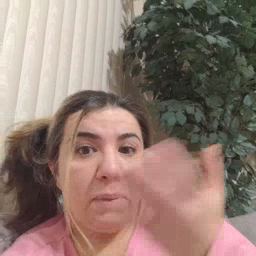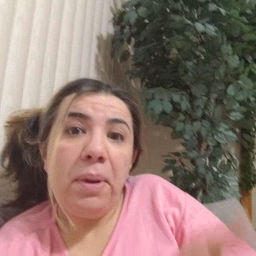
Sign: night